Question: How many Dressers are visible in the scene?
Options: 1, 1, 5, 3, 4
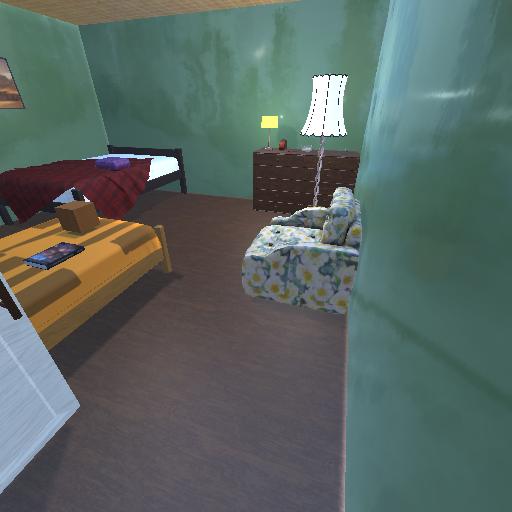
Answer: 1